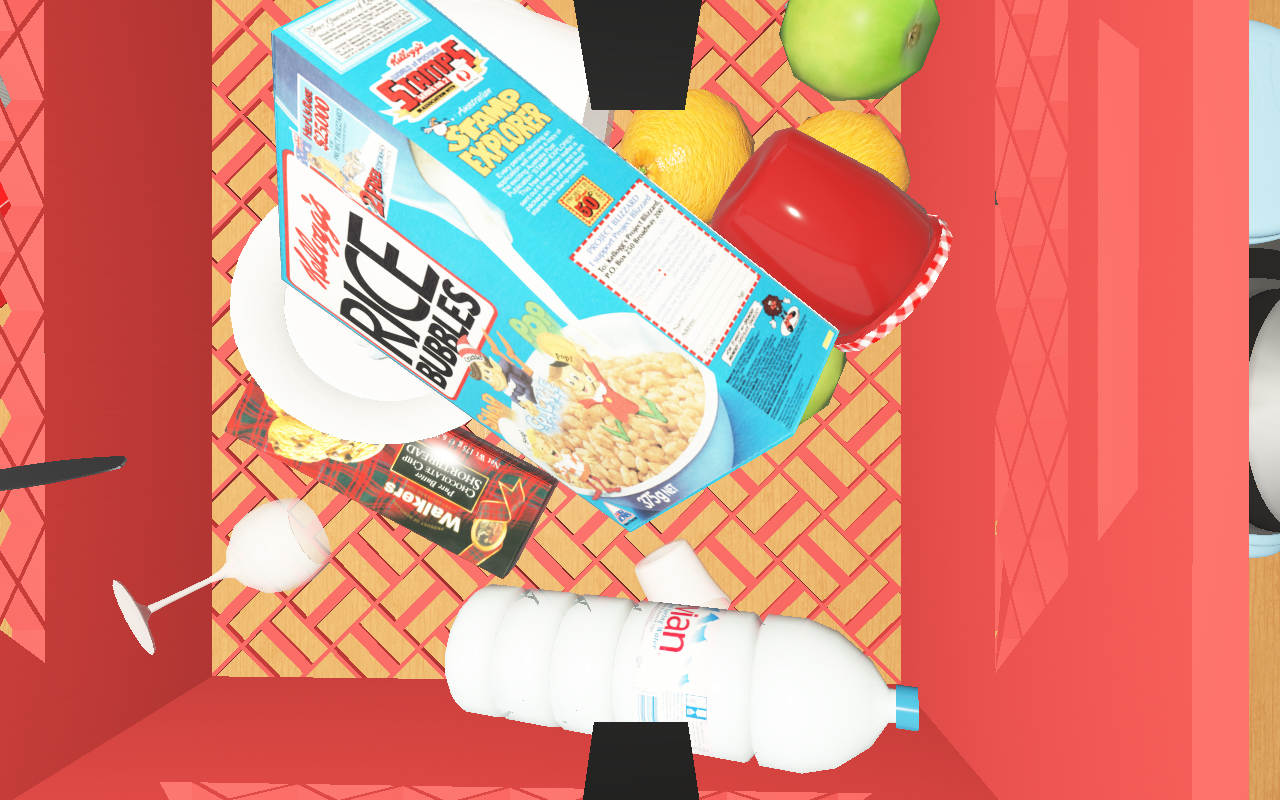
Objects in the scene:
carafe
water bottle
apple
apple
orange
orange
glass
wineglass
cereal box
cereal box
biscuit box